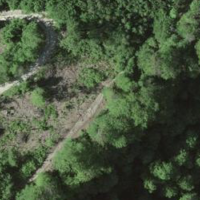
EUNIS habitat code: 41
Species observed at this site:
Calluna vulgaris
Teucrium scorodonia